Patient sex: M
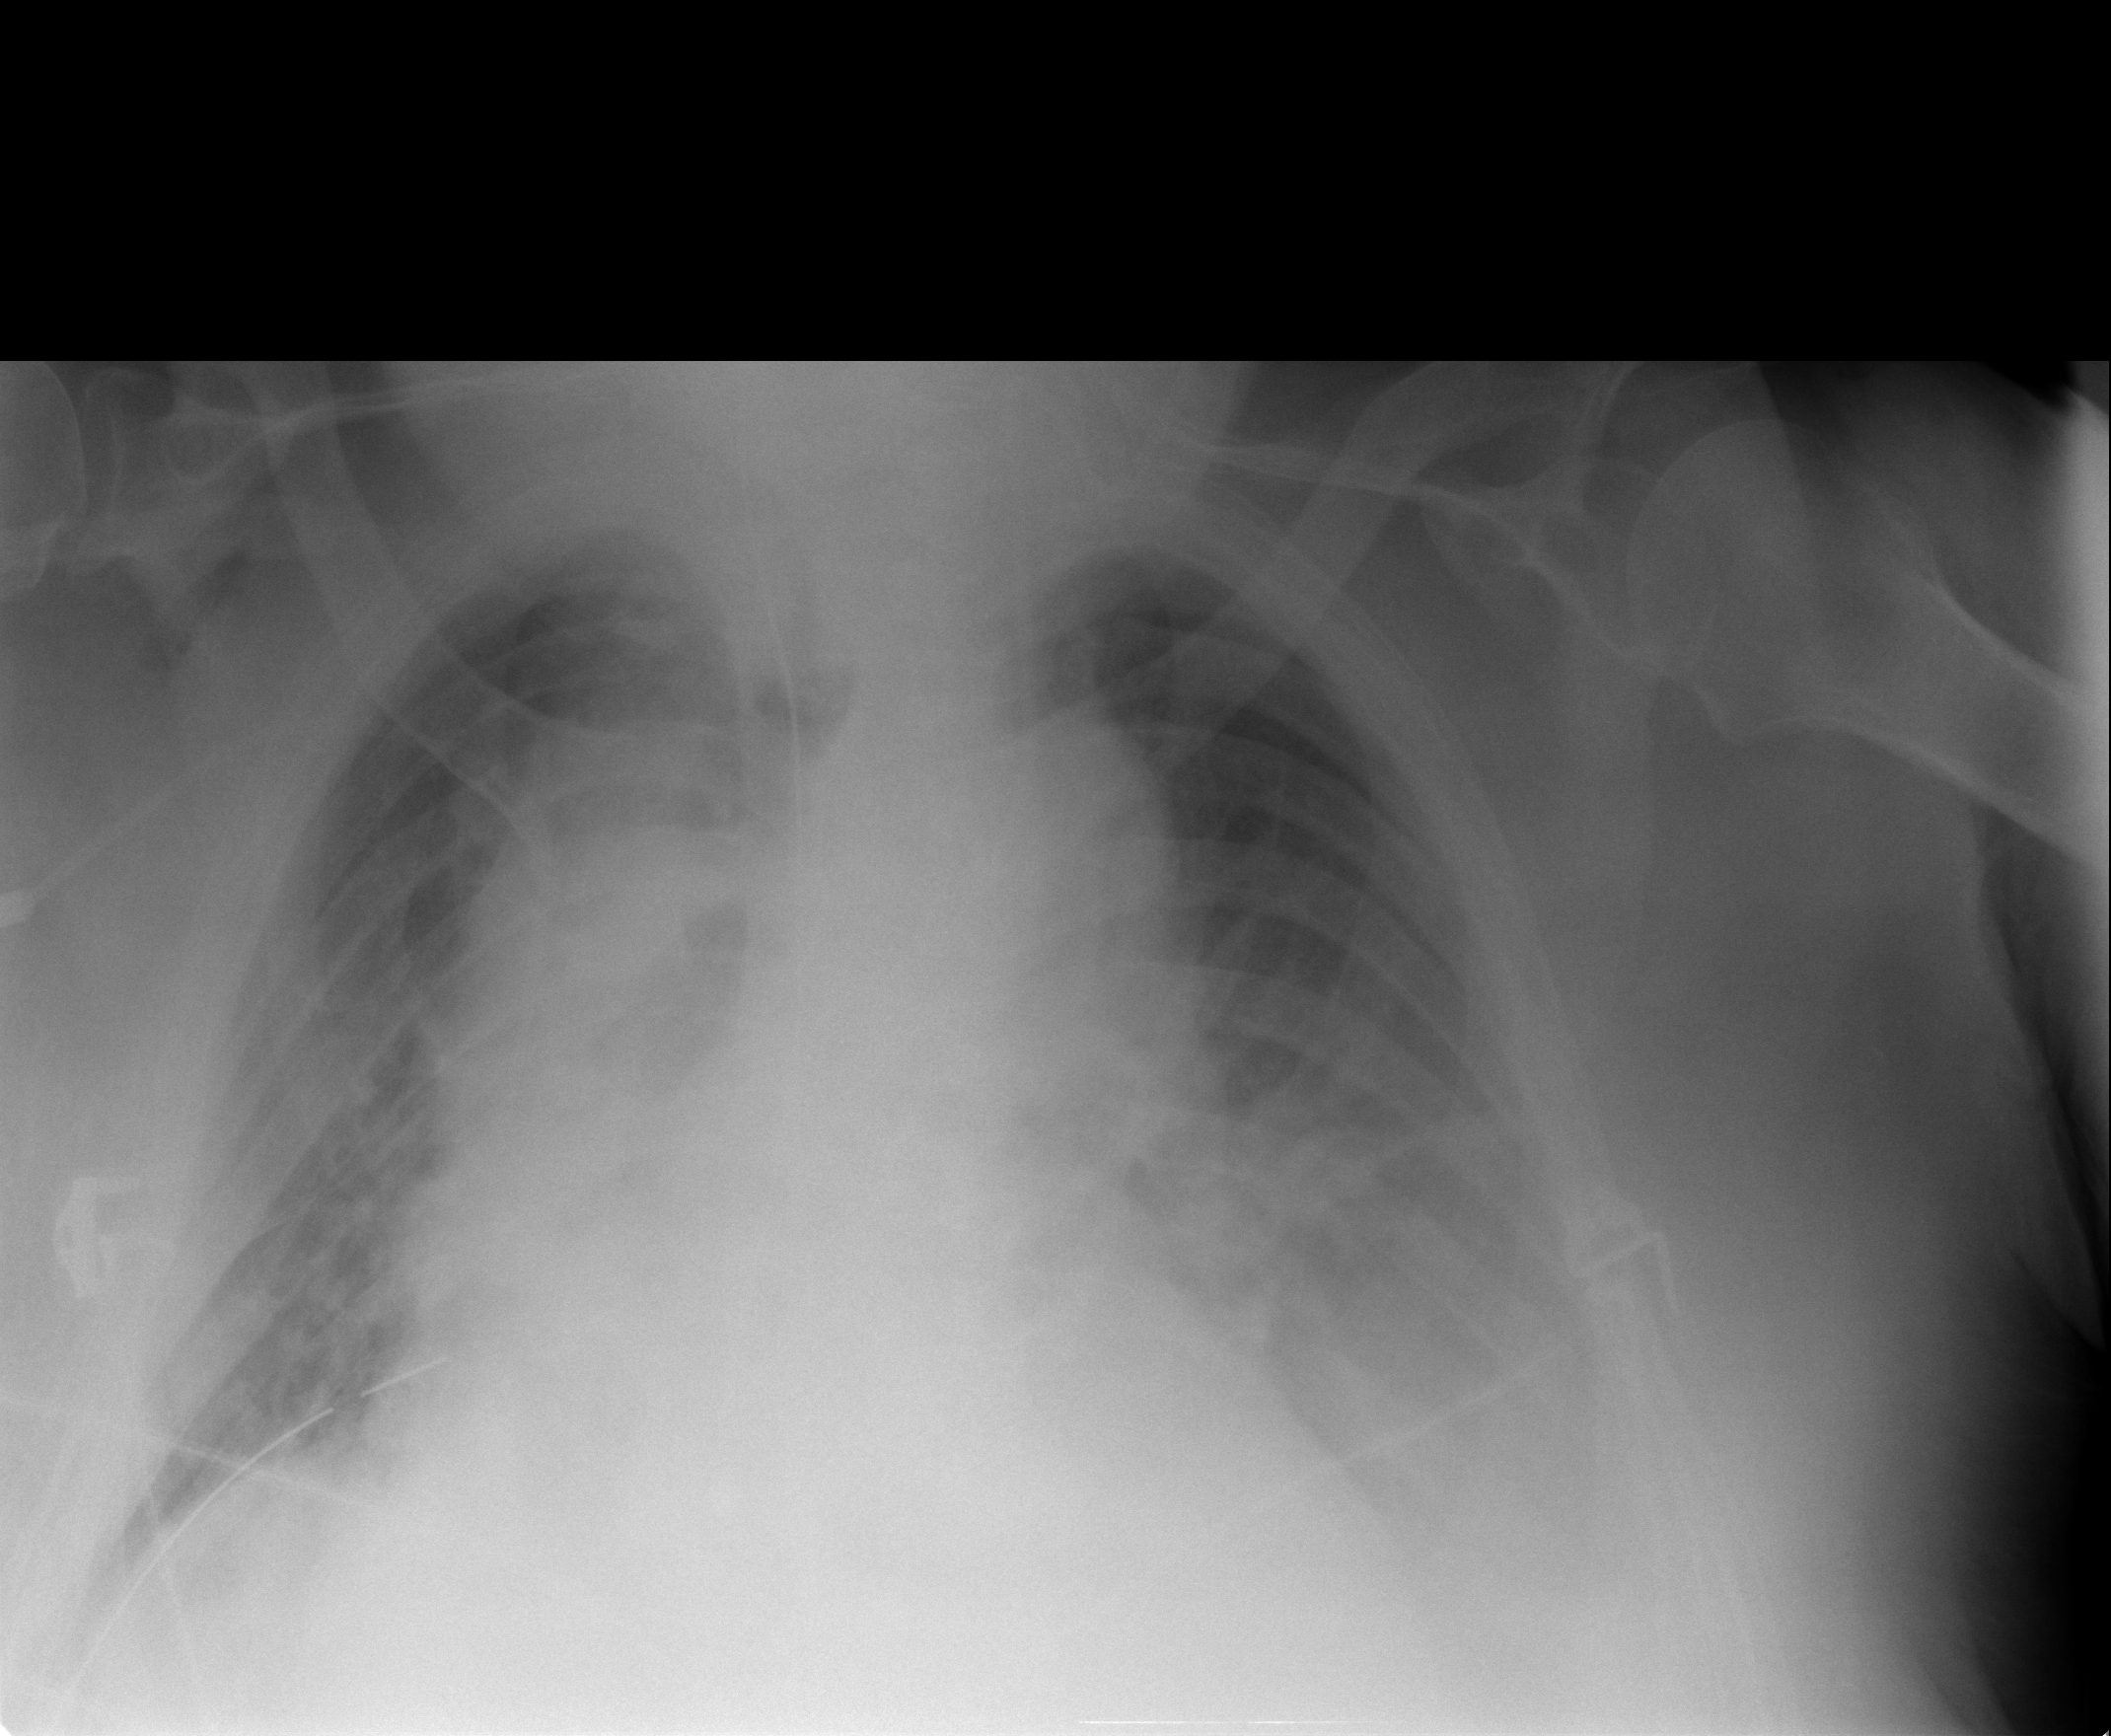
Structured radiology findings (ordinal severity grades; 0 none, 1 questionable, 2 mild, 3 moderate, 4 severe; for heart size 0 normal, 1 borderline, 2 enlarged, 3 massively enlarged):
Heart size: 0
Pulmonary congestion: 2
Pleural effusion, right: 1
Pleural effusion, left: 2
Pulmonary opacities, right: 1
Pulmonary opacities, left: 0
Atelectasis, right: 1
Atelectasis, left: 2